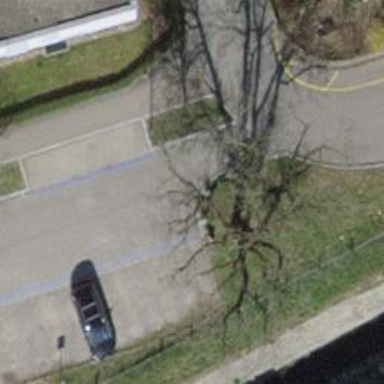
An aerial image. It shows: Bollard.